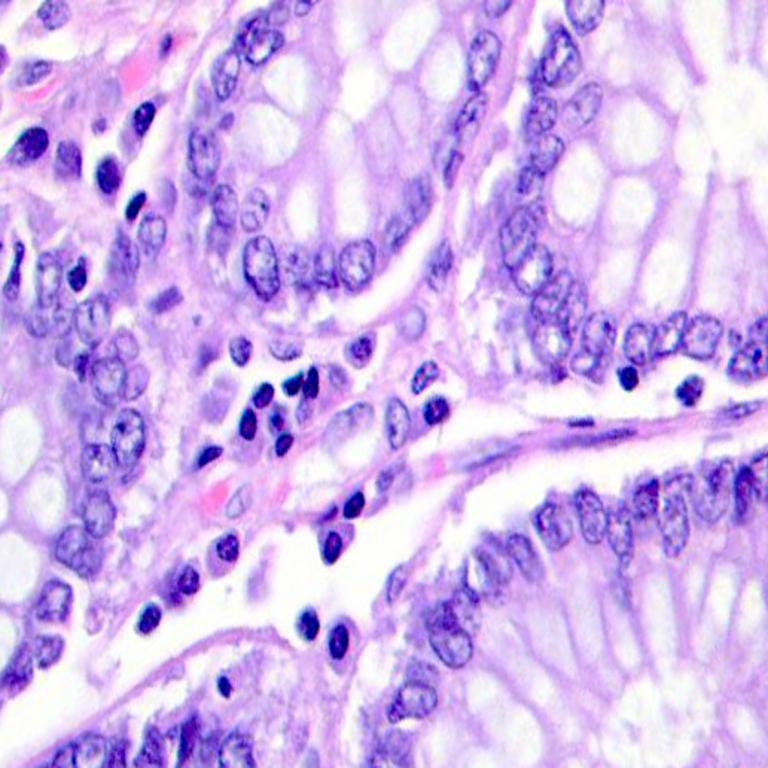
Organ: colon
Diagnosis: benign